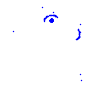
Particle: pion